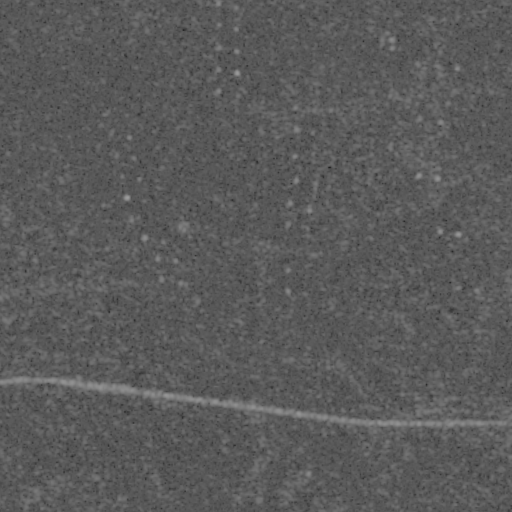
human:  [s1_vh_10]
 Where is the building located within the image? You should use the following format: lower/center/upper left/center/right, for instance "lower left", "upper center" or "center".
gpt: The building is located in the center of the image.
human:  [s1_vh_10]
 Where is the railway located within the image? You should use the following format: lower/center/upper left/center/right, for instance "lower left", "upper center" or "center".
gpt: The railway is located in the lower of the image.
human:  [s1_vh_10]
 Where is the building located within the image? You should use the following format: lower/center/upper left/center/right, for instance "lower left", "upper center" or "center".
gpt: The building is located in the center of the image.
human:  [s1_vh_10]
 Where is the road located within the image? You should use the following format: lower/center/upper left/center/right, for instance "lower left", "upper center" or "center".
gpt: There is no road in the image.

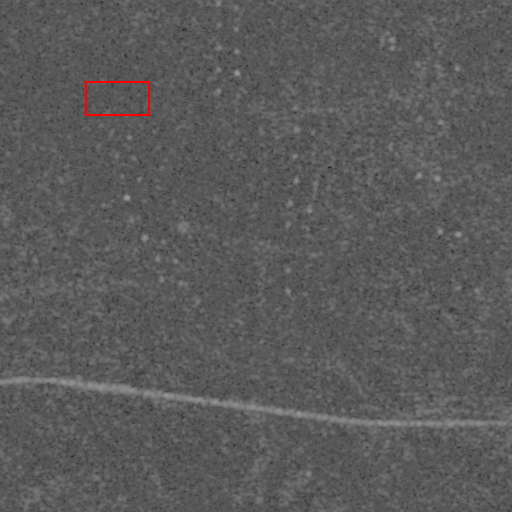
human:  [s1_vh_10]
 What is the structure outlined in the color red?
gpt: There is no red outline.
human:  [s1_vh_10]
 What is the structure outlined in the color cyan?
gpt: There is no structure outlined in cyan.